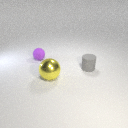
large yellow metal sphere in front of small purple rubber sphere